Question: I would like to update 'test1' table some rows. 'ColumnC' is zero in test1.
For example:
ColumnA is parent node. ColumnA+ColumnB is primary Key.
'''
create table test(ColumnA int, ColumnB int, ColumnC int);
Insert Into test Values(1, 10,0);
Insert Into test Values(2, 11,0);
Insert Into test Values(3, 14,0);
create table test1(ColumnA int, ColumnB int, ColumnC int);
Insert Into test1 Values(1, 9,123);
Insert Into test1 Values(1, 10,0);
Insert Into test1 Values(2, 10,128);
Insert Into test1 Values(2, 11,0);
Insert Into test1 Values(3, 13,145);
Insert Into test1 Values(3, 14,0);
'''
My desired result:

My not working code:
'''
update test1 a
set a.ColumnC = b.ColumnC
from test1 as b where convert(nvarchar,b.ColumnA)+
convert (nvarchar,b.ColumnB)in(select
convert(nvarchar,c.ColumnA)+
convert (nvarchar,c.ColumnB) ColumnC
from test as c);
select * from test1
'''
How can I do that?
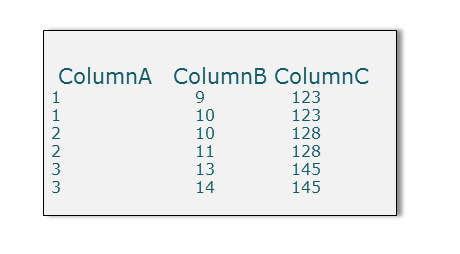
Answer: Try this :
'''
update a set a.ColumnC=b.ColumnC
from test1 a
inner join test1 b
on b.ColumnA=a.ColumnA and b.ColumnC!=0
and a.ColumnC=0;
select * from test1;
'''
<URL>